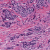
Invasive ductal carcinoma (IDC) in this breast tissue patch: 1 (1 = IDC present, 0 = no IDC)